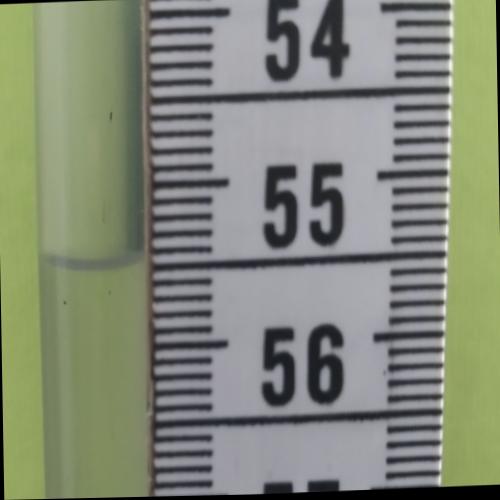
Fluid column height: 55.5 cm